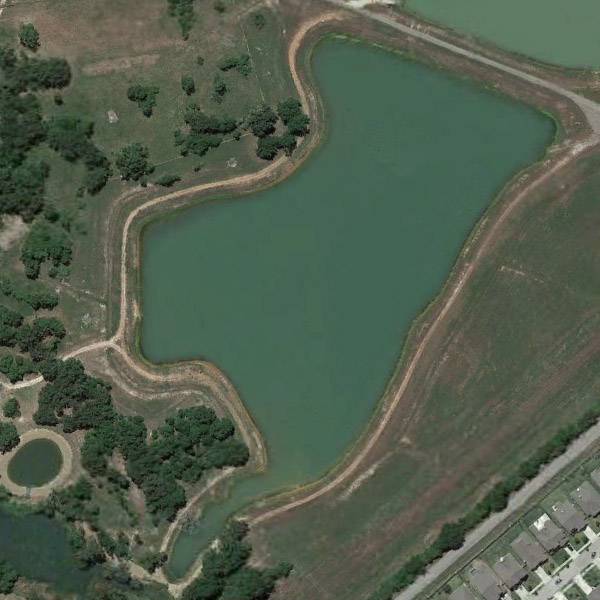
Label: Pond